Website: apple
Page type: cart
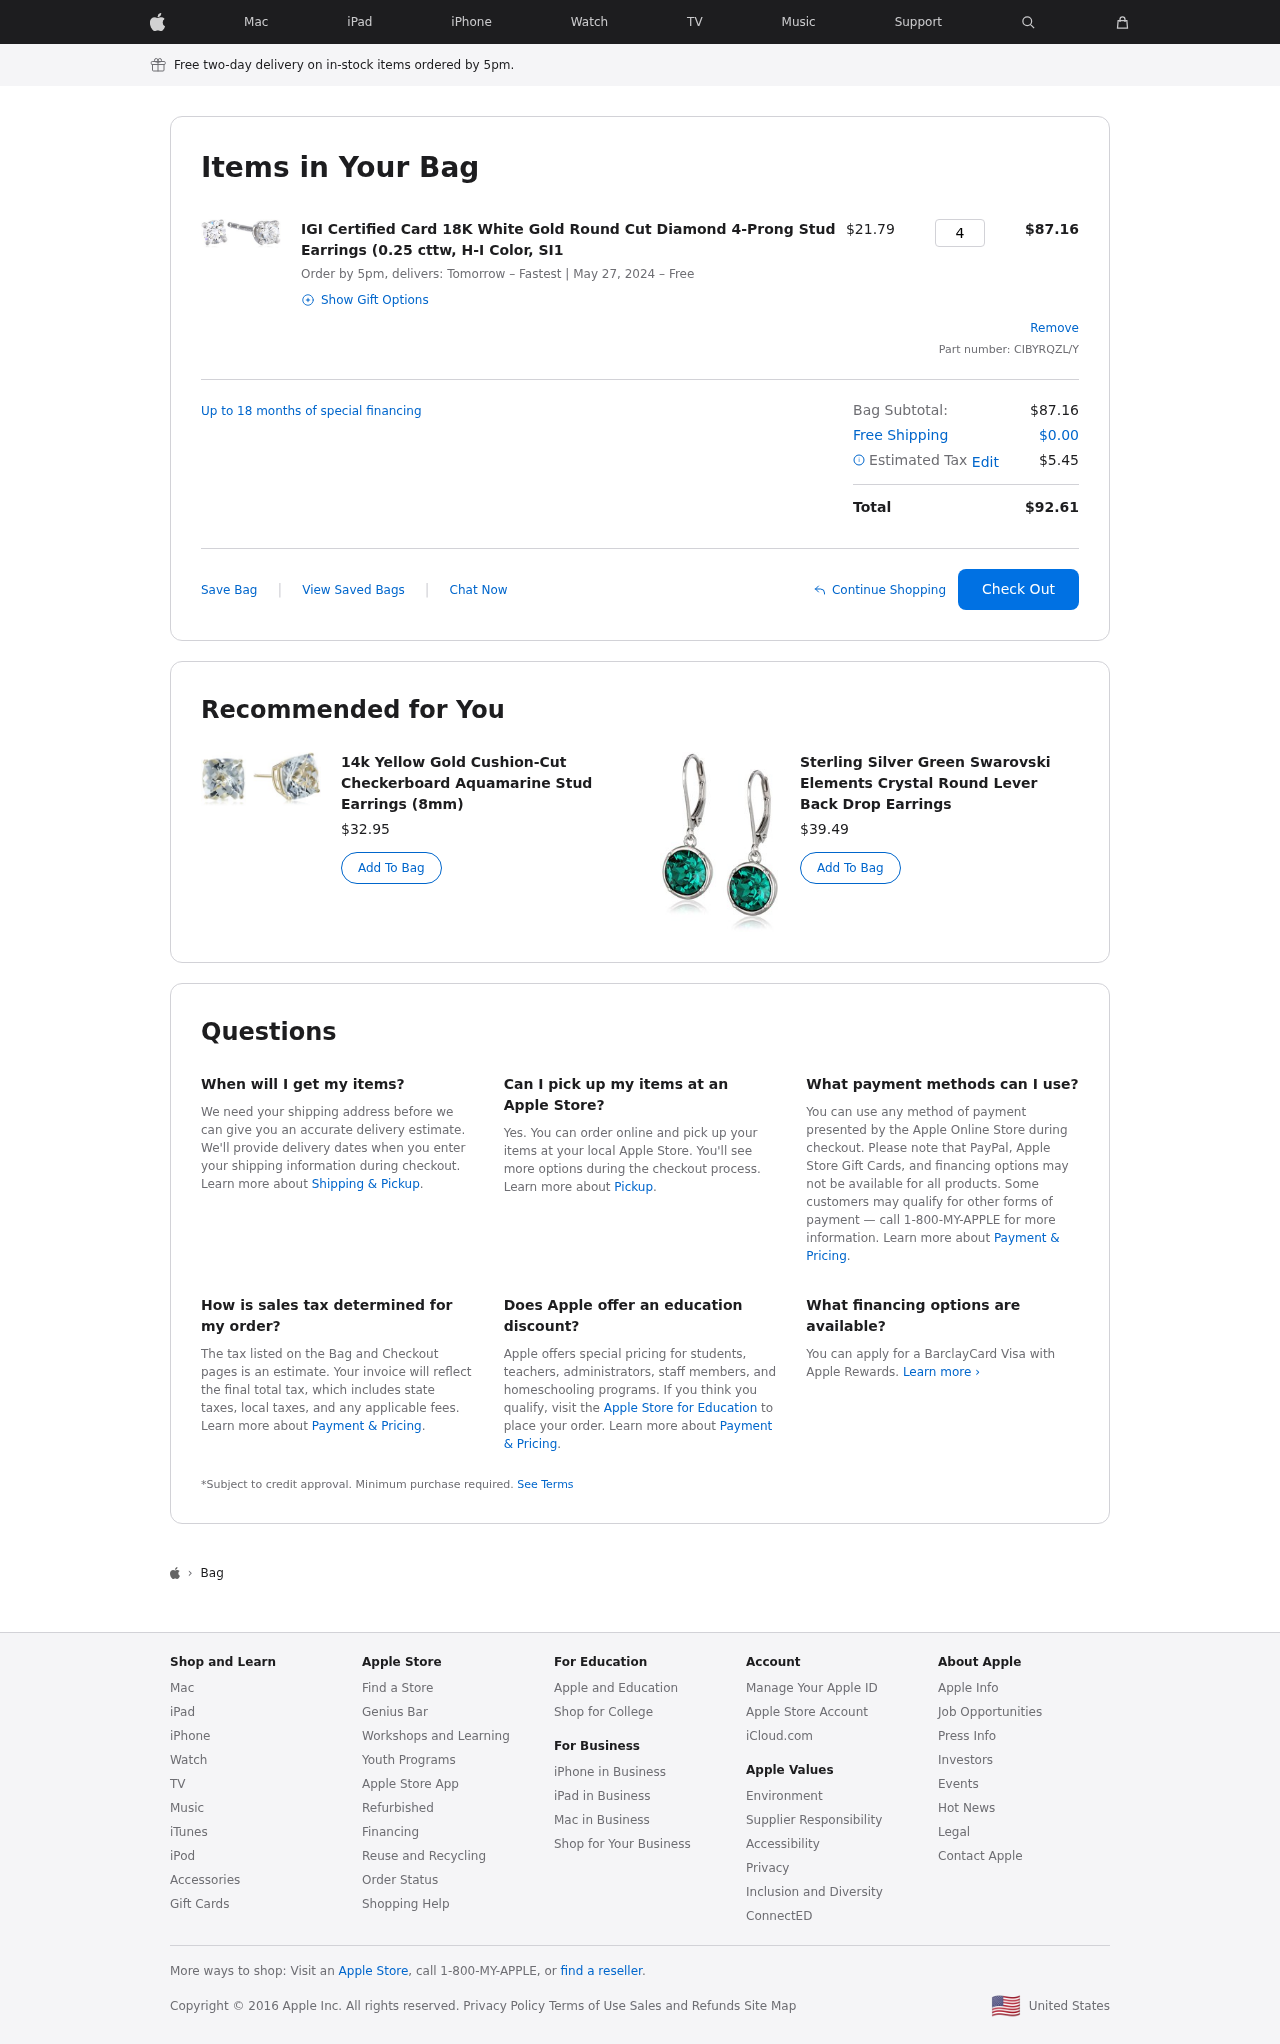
Product elements: key: PRODUCT1_NAME
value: IGI Certified Card 18K White Gold Round Cut Diamond 4-Prong Stud Earrings (0.25 cttw, H-I Color, SI1
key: PRODUCT1_PRICE
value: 21.79
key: PRODUCT1_QUANTITY
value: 4
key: PRODUCT2_NAME
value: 14k Yellow Gold Cushion-Cut Checkerboard Aquamarine Stud Earrings (8mm)
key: PRODUCT2_PRICE
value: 32.95
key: PRODUCT3_NAME
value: Sterling Silver Green Swarovski Elements Crystal Round Lever Back Drop Earrings
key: PRODUCT3_PRICE
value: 39.49
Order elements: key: ORDER_DELIVERY_DATE
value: May 27, 2024
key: ORDER_SUBTOTAL
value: $87.16
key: ORDER_ID
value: CIBYRQZL/Y
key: ORDER_SHIPPING_COST
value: $0.00
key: ORDER_TAX
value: $5.45
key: ORDER_TOTAL
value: $92.61